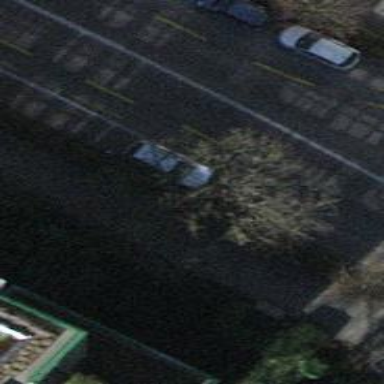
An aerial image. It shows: Avenue lined with trees.